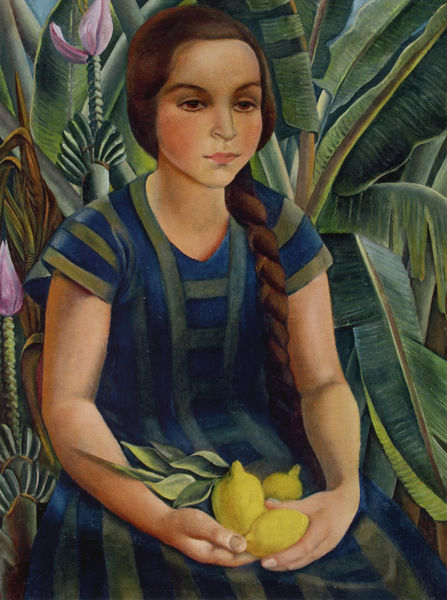
Titel: Teresina
Künstler: Anita Rée
Standort: Hamburg
Institution: Kunsthalle
Schlagwörter: baum, blau, blätter, kopf, gelb, grün, mädchen, sitzen, ausschnitt, blume, blumen, braun, bunt, frau, kleid, mund, nase, stirn, blick, blüte, blüten, rot, jung, arme, augen, falten, gesicht, halten, inkarnat, bildnis, hände, portrait, porträt, kalt, natur, zweige, einsam, haare, sitzend, kind, pflanze, pflanzen, brünett, rosa, schulter, traurig, wald, garten, wangen, lila, violett, naiv, zopf, brauen, gestreift, streifen, palme, nachdenklich, schoß, still, stiele, zweig, flora, geflochten, kahlo, palmen, naturalistisch, zitrone, alleine, zitronen, banane, mexiko, pfanze, walt, kalte farben, tropen, rivera, frida, bananenstaude, starrer blick, bilsnis, frida kahlo, gummibaum, ila, fanze, btüten